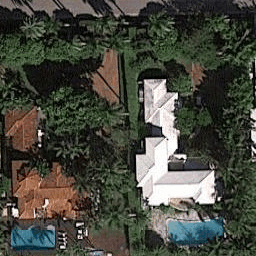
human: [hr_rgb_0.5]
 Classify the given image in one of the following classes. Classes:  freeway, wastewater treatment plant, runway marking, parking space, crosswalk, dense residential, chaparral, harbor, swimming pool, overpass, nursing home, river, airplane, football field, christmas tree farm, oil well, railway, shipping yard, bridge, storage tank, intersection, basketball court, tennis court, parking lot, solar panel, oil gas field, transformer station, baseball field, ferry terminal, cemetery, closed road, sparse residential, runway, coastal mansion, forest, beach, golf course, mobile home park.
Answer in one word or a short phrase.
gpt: coastal mansion